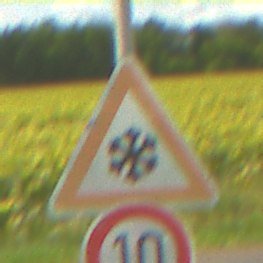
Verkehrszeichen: SchneeOderEisglaette
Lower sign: Geschwindigkeit10
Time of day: Midday
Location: Outdoor (RoadRail)
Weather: PartlyCloudy
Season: NotSpecified
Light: Natural